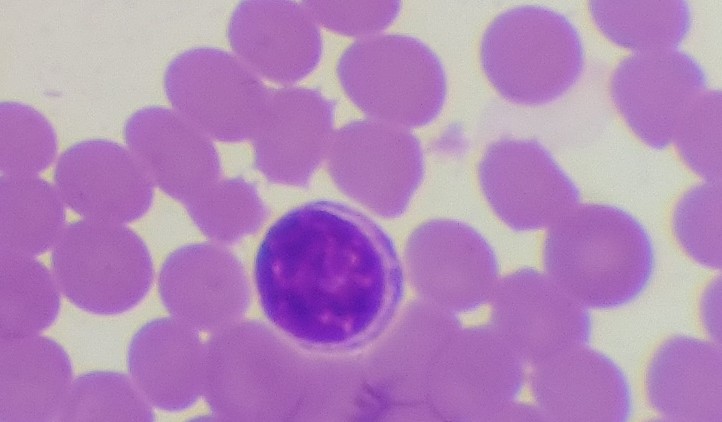
White blood cell type: Lymphocyte